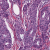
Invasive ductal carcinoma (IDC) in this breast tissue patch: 1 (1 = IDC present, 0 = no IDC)